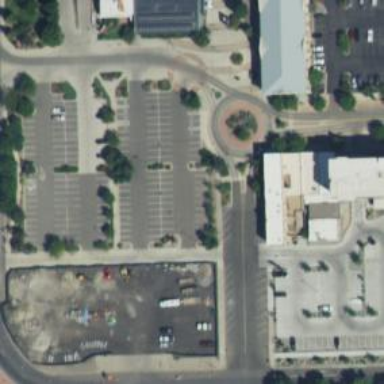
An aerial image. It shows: Parking space.